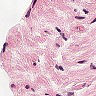
Metastatic tissue present: no